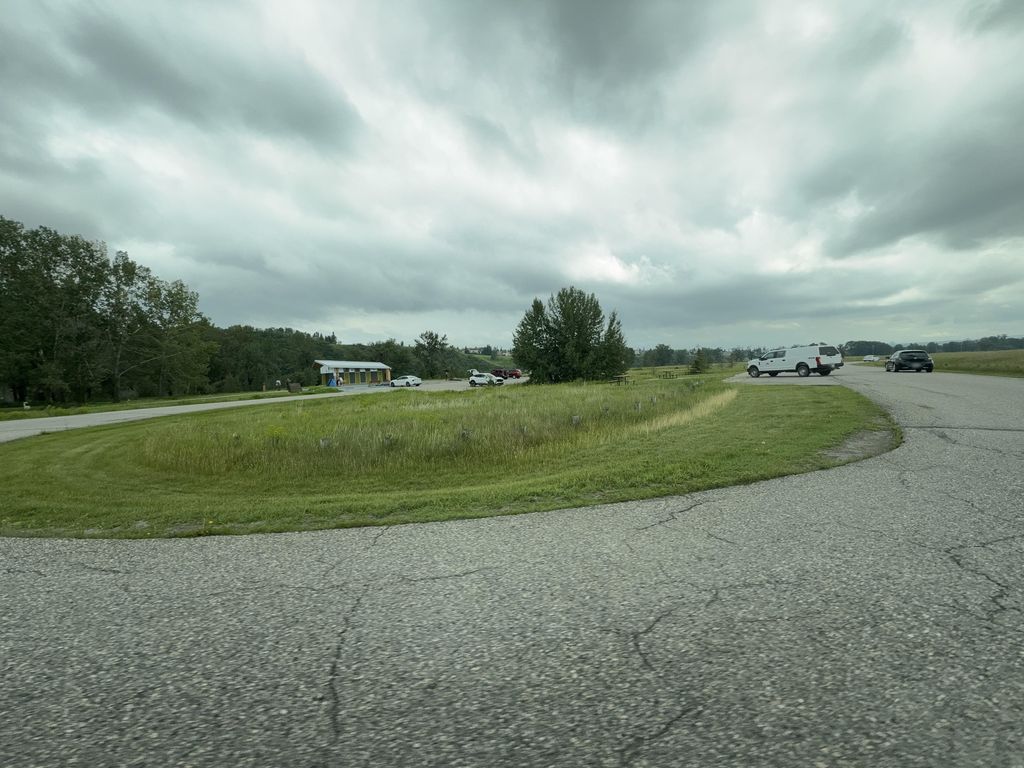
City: calgary